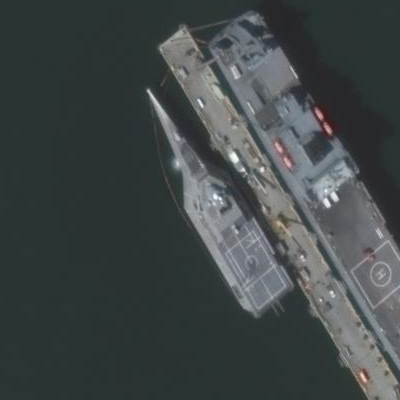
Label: Independence-class_combat_ship